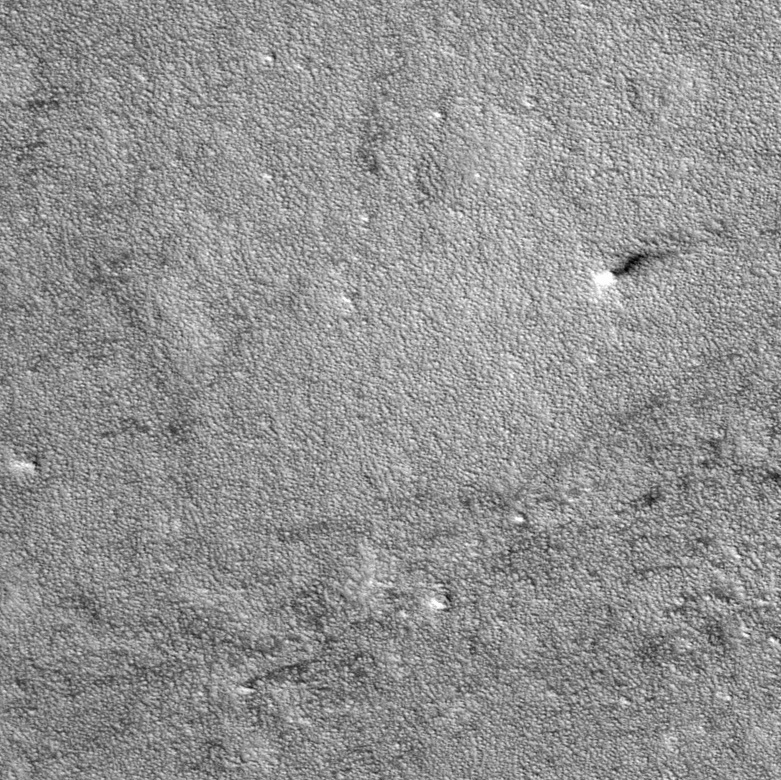
Label: dustdevil